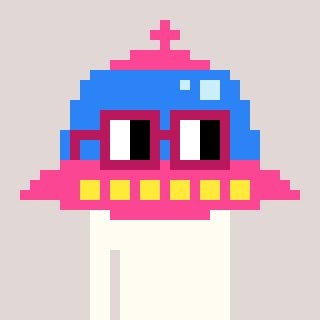
a pixel art character with square dark red glasses, a ufo-shaped head and a redpinkish-colored body on a warm background